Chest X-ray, PA view. Patient: 60 years old, sex M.
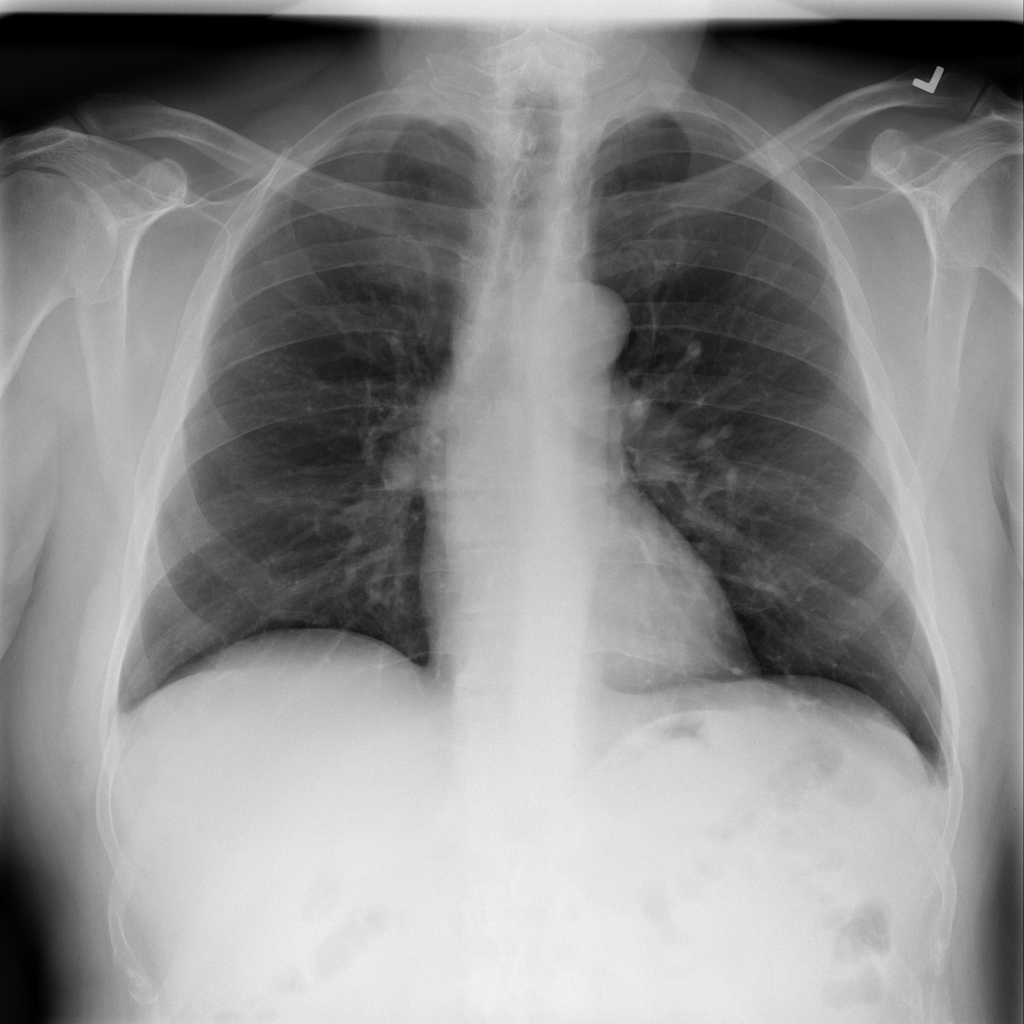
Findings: No Finding